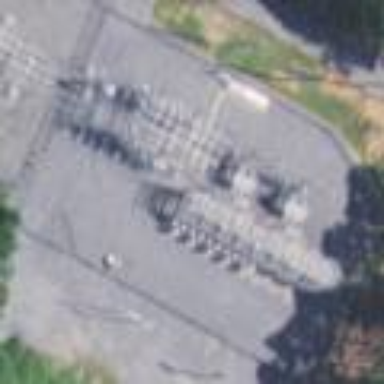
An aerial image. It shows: Distribution substation surrounded by fence.